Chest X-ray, PA view. Patient: 37 years old, sex M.
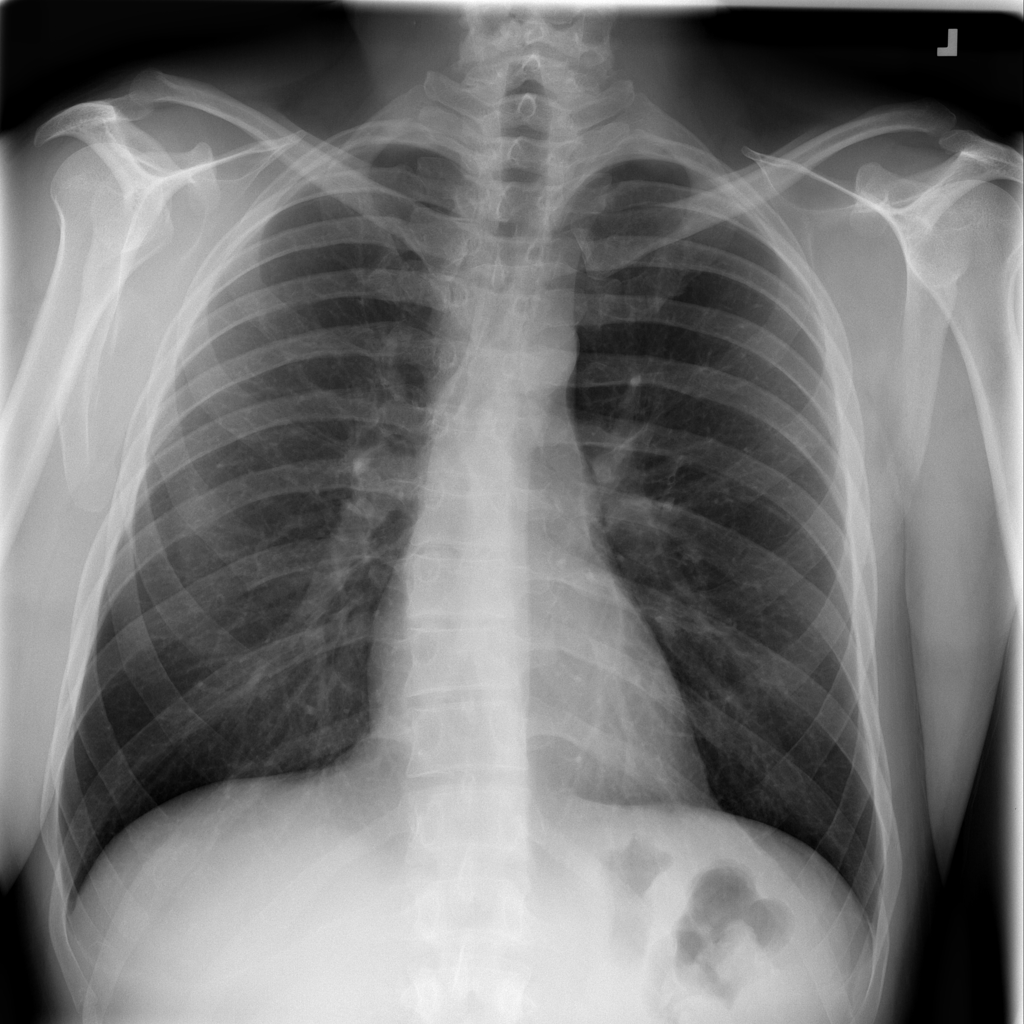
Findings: Infiltration